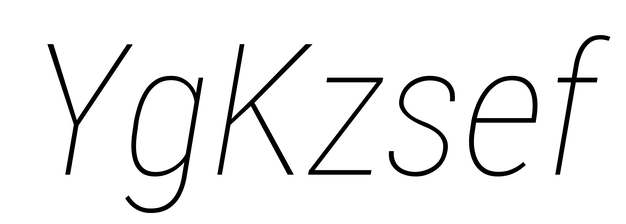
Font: Roboto-Italic_Condensed_Thin_Italic